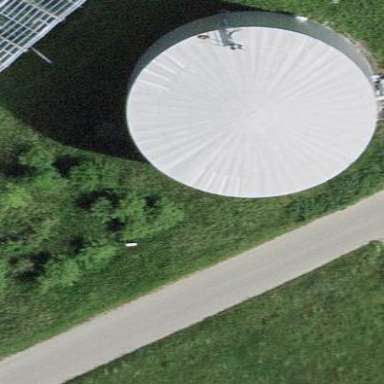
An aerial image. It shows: Industrial building housing storage tank.